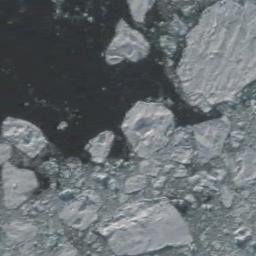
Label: sea_ice